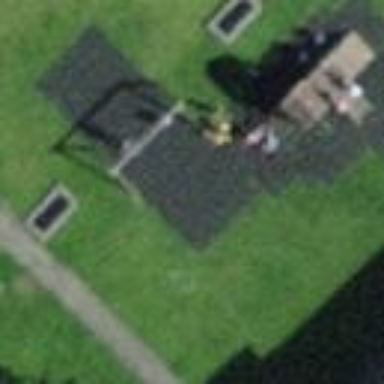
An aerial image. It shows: Playground area for leisure land.